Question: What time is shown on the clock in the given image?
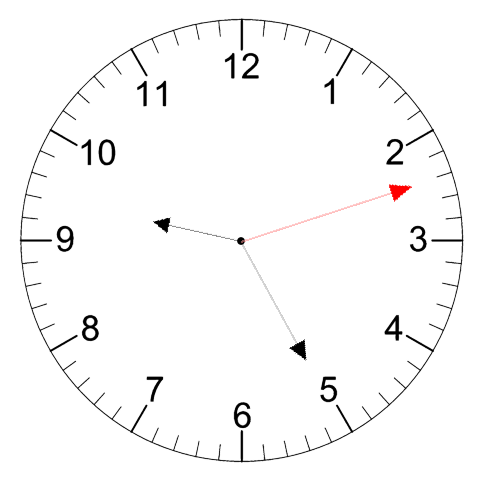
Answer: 09:25:12